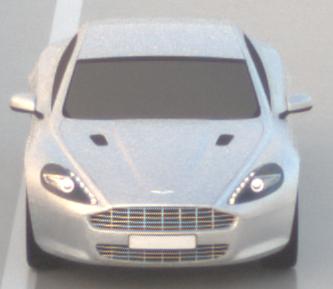
Make: Aston Martin
Model: Rapide
Detailed model: Rapide
Model produced from: 2010/03
Model produced until: 2013/07
Doors: 5
Color: white
Road condition: wet road
Daytime: sunrise or sunset
Contrast: medium contrast